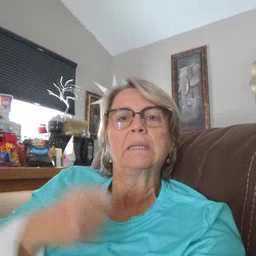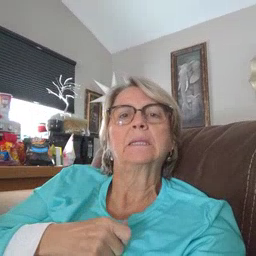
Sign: because